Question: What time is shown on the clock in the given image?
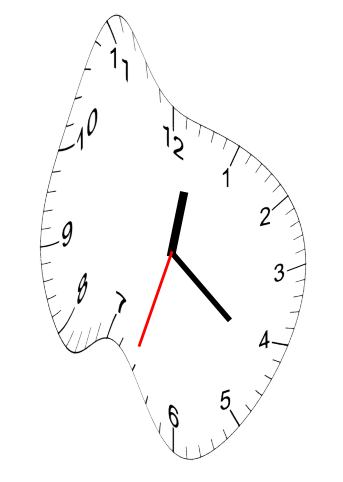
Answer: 12:21:33